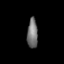
Tissue: lung
Cell type: Epithelial cells
Senescence score: 0.1814
Nuclear area (px): 312
Mean DAPI intensity: 113.33